Field crop: tomato
Growth stage: 1
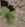
Species: solanum